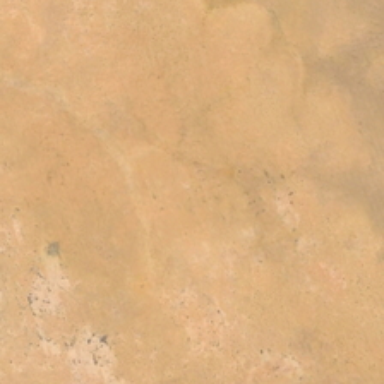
There are some pieces of soil land in this desert .